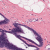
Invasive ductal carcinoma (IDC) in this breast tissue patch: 0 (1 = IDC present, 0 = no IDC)